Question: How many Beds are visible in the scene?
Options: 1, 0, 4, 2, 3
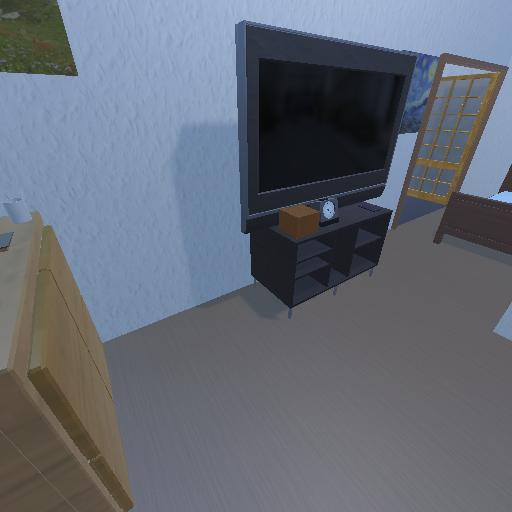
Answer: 1